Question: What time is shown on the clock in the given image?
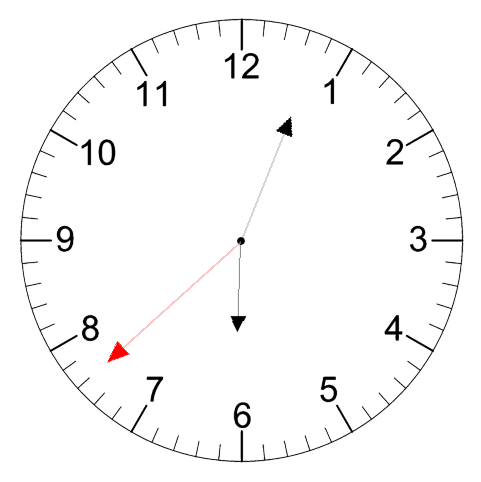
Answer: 06:03:38